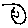
Label: smiley face